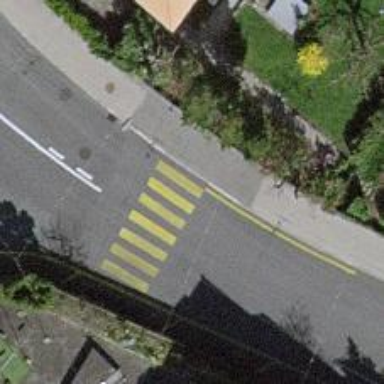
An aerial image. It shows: Marked crossing with visible markings.